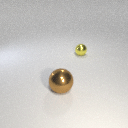
small yellow metal sphere behind large brown metal sphere